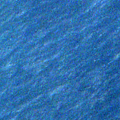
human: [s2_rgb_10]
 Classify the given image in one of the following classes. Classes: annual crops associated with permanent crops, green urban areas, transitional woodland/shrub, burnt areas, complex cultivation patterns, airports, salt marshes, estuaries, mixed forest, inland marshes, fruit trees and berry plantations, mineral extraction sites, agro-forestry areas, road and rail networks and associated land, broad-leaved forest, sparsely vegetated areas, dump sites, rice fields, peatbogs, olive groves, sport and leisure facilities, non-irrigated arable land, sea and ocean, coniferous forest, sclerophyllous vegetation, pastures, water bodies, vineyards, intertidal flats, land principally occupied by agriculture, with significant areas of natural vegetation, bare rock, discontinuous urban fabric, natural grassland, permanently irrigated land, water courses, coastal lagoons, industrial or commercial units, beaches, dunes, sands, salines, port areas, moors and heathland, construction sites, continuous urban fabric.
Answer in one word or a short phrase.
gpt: sea and ocean